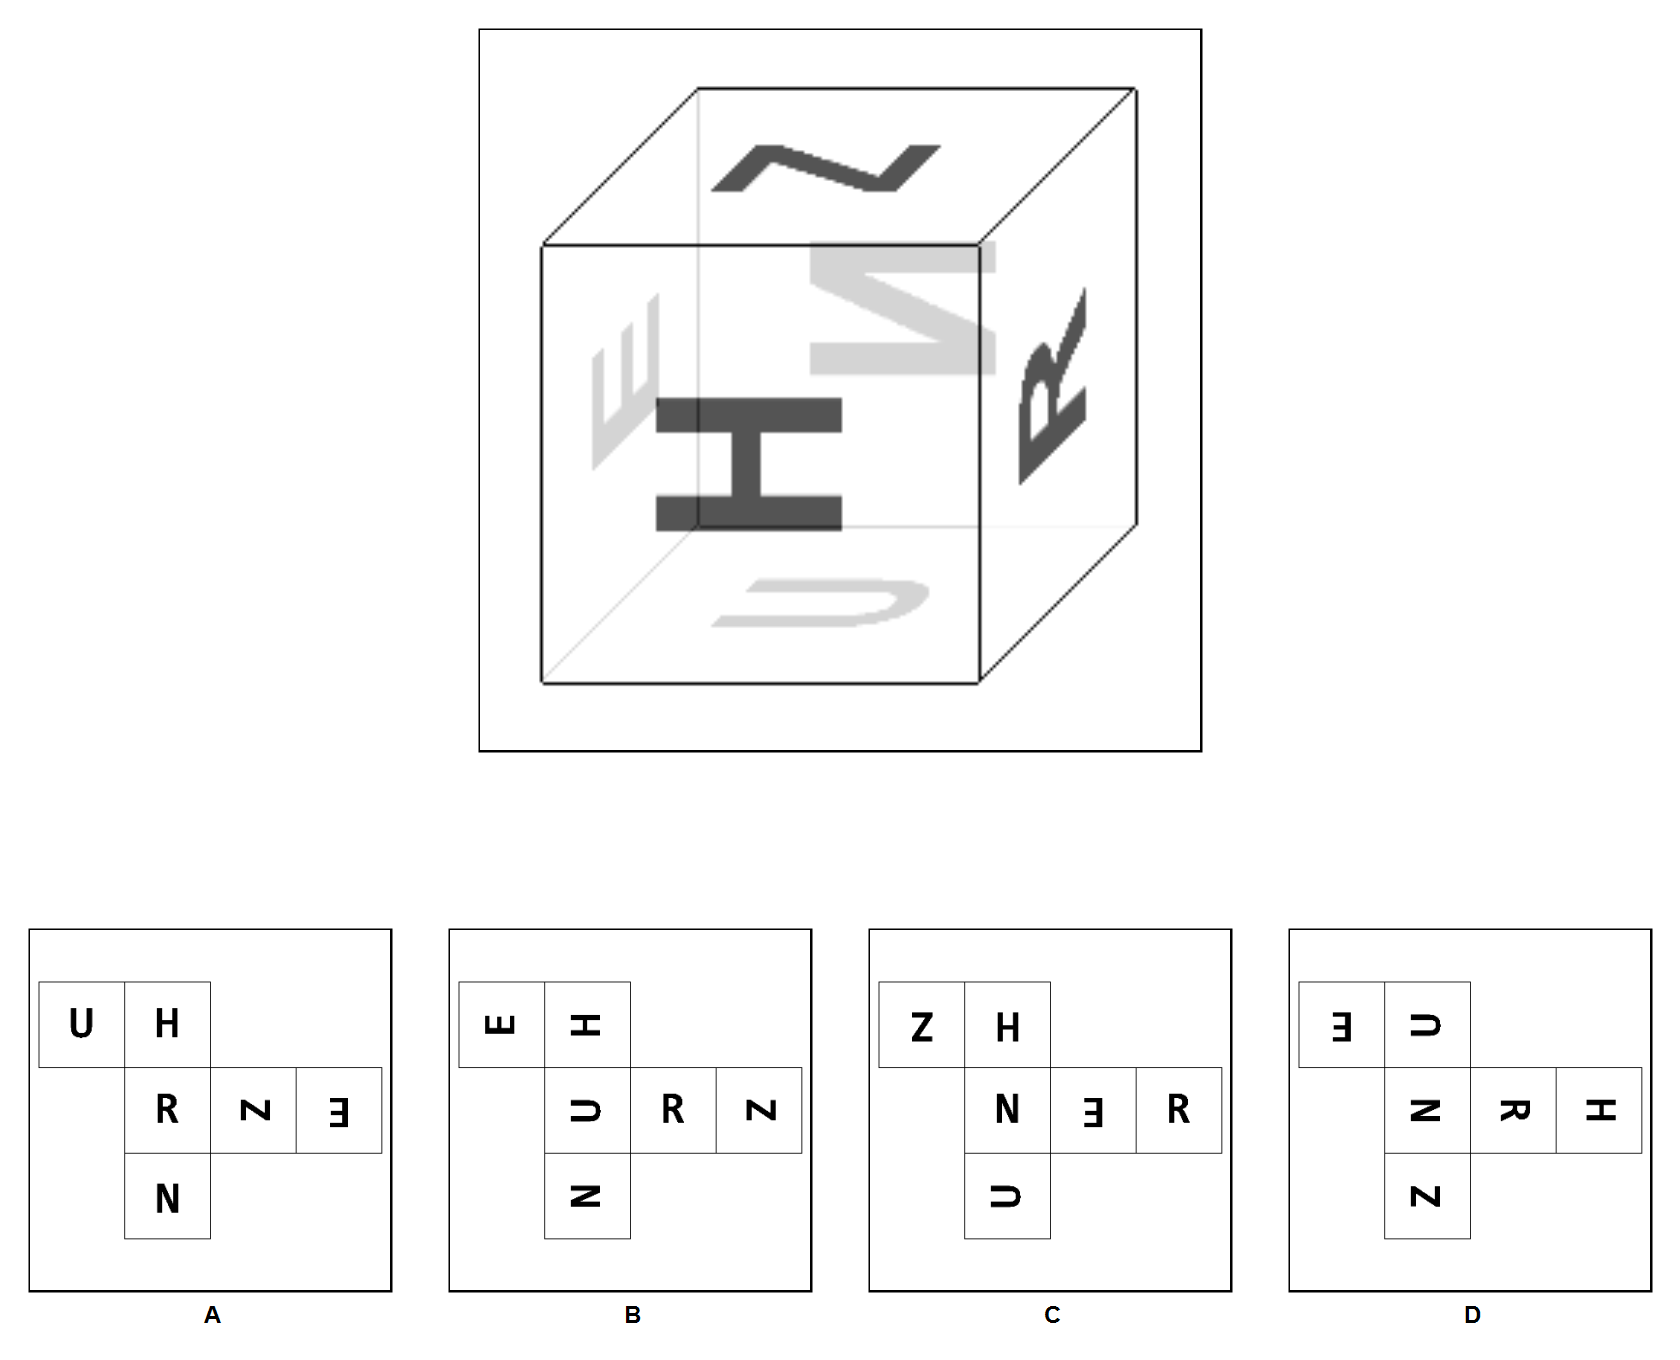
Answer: C